Question: I want to extract 'These are words before hashtag' from the below line:
'''
* These are words before hashtag #work/abc/xyz/123
'''
I have tried '\#.*', which highlights everything after '#hashtag'. How can I select words before the hashtag using a single regex statement?

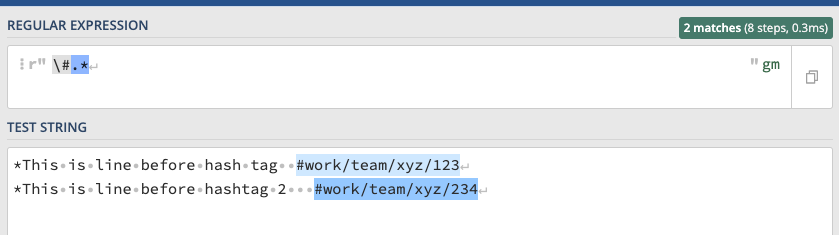
Answer: You could use a capture group for the chars before the #, and match optional spaces followed by the # after it.
'''
^([^#
]+?)[^\S
]*#
'''
The pattern matches:
- '^' Start of string- '(' Capture - '[^#
]+?''#'- ')' Close group 1- '[^\S
]*' Match optional spaces without newlines- '#' Match literally (Note that you don't have to escape the '\#'
<URL>
Or with a lookahead:
'''
^[^#
]+?(?=[^\S
]*#)
'''
<URL>